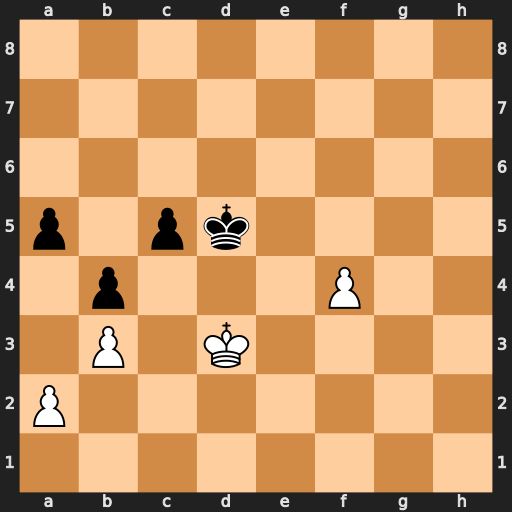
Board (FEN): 8/8/8/p1pk4/1p3P2/1P1K4/P7/8
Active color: w
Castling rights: -
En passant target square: -
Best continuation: f5 c4+ bxc4+